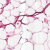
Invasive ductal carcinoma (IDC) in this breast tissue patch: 0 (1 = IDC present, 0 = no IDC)